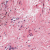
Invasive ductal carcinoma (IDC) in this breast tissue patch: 0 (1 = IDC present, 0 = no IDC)